Here is the time-frequency representation (spectrogram) of a rolling-element bearing's vibration measurement. Based on the visible evidence, which condition applies: normal, inner_race, outer_race, ball?
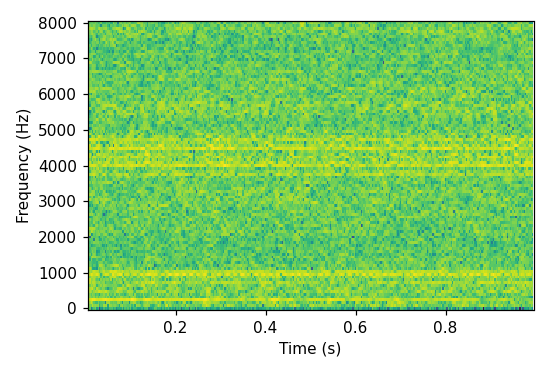
Answer: outer_race